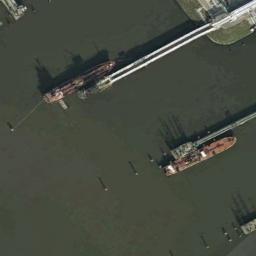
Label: ship